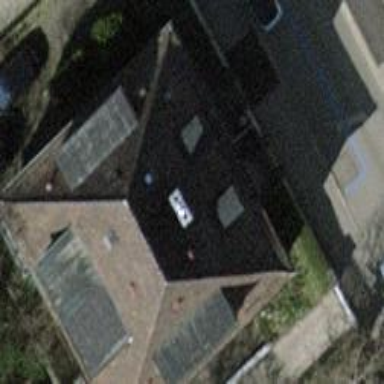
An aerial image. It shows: Semidetached house.